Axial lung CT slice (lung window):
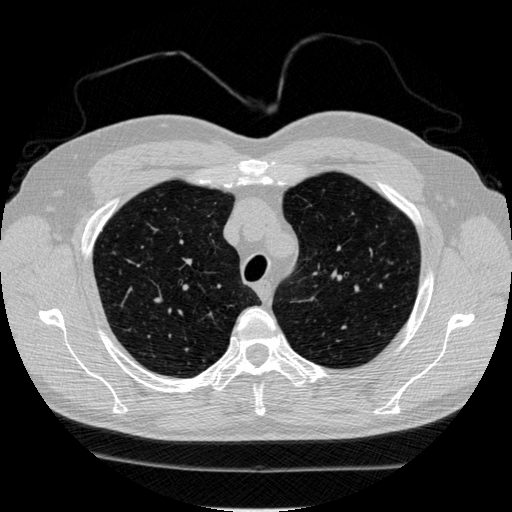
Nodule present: no